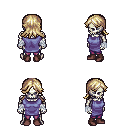
a pixel art fantasy rpg character, male body template, skeleton, chain tabard jacket, magenta pants, white blonde loose hair, white cloth bandages, maroon shoes, four views (front, back, left, right), 2x2 character sprite sheet, small pixel art, hard edges, no anti-aliasing